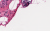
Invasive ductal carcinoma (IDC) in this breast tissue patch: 0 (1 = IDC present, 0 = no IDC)